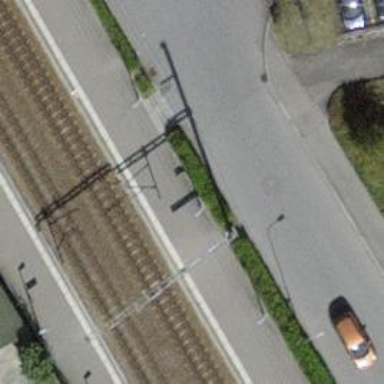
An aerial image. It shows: Road with steps.